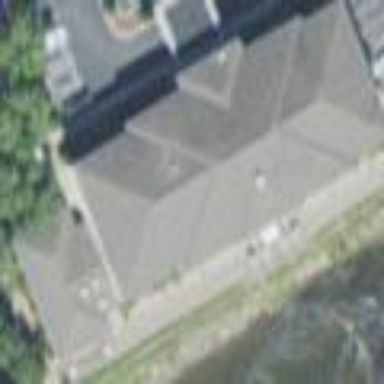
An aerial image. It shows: Hotel building.